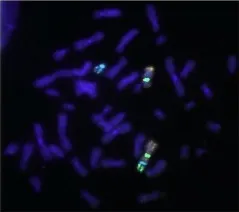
The phenotypic and genotypic characteristics of the adult female patient with unbalanced karyotype 45,XX,der(8;18)t(8;18)(p23;p11.3). (D) aCGH results for chromosomes 8 and 18; deleted regions are marked with blue, duplicated regions are marked with red.
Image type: pathology (fish)